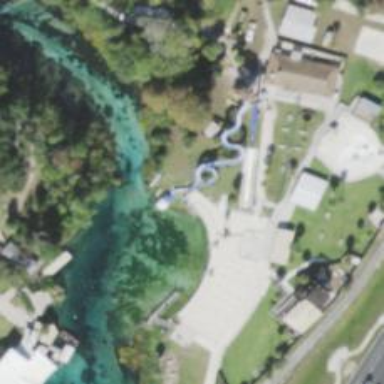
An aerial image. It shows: Water slide attraction.